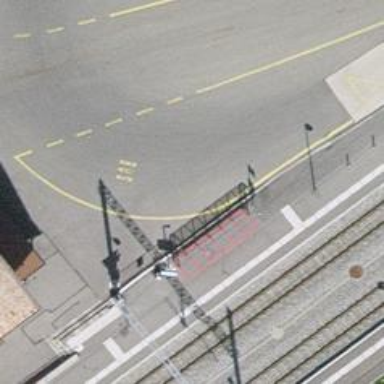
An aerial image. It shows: Bus stop with platform for public transport.